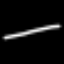
Label: line